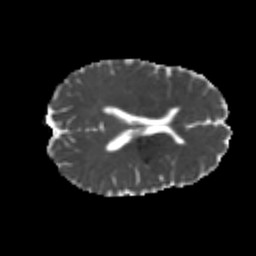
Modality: MD
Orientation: axial
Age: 24
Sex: female
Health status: healthy
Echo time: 0.074 s